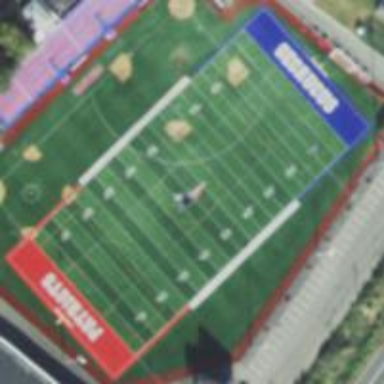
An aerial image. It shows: Artificial turf pitch used for American football.